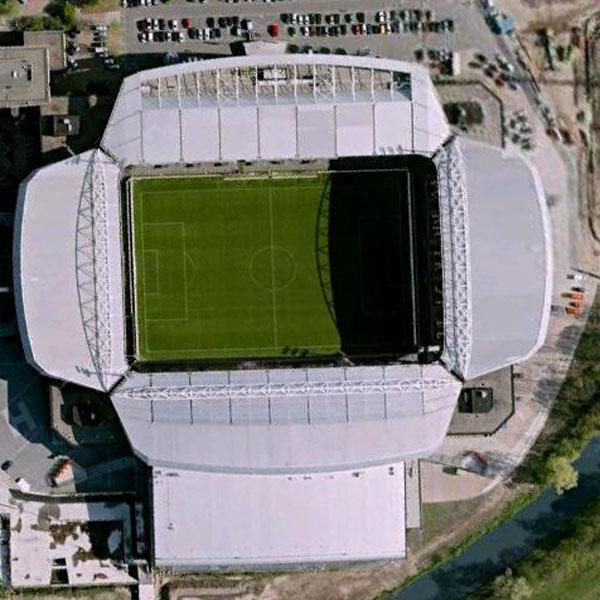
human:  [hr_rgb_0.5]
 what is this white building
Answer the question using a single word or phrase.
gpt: stadium